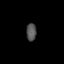
Tissue: skin
Cell type: Epithelial cells
Senescence score: 0.266
Nuclear area (px): 174
Mean DAPI intensity: 82.466